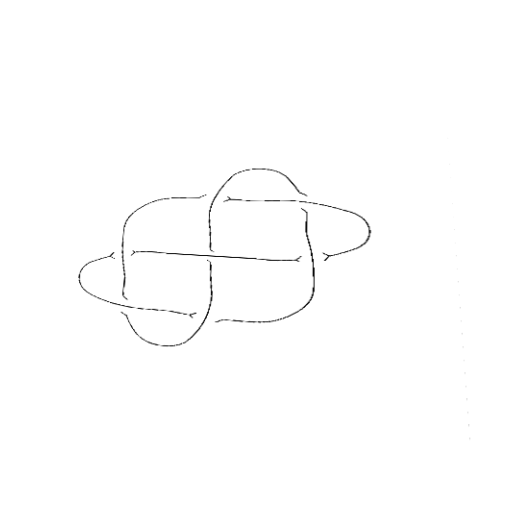
Crossing number: 7